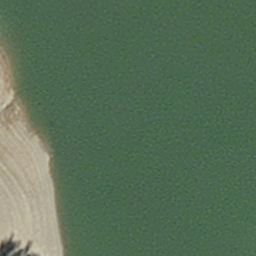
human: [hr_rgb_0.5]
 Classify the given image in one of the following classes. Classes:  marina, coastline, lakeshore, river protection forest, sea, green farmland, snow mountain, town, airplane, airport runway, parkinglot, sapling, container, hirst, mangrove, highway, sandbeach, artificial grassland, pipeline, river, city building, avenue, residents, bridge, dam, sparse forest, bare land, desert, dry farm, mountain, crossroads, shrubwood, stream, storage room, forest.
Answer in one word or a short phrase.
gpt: hirst